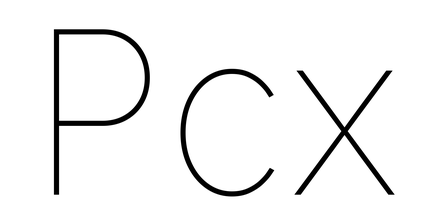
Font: Inter_Thin